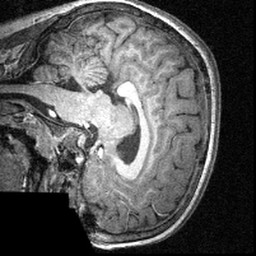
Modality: T1w
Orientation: sagittal
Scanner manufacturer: siemens
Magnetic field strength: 3 T
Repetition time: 1.57 s
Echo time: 0.00304 s